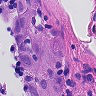
Metastatic tissue present: yes